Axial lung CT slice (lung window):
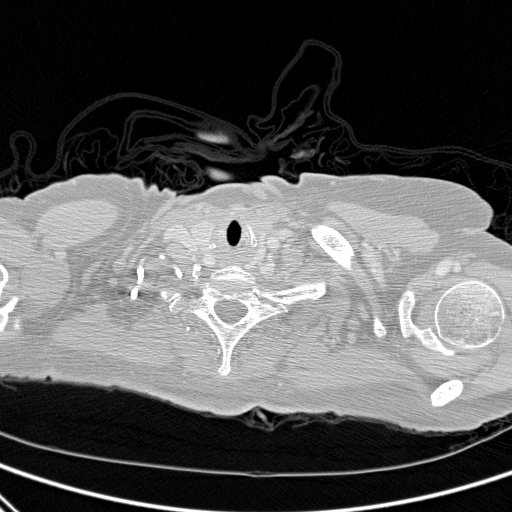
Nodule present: no